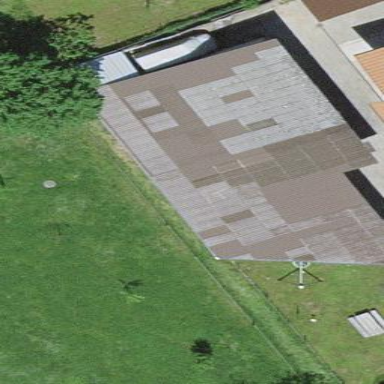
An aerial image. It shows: Shed.